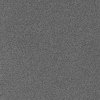
Atmospheric dust classification: dusty